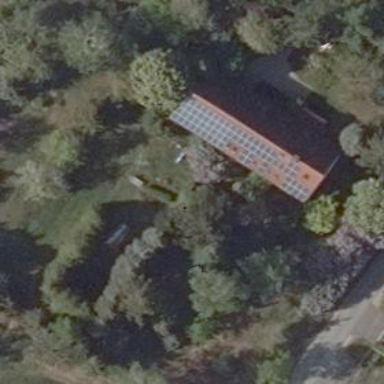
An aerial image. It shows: Solar photovoltaic panel generator producing electricity as small installation.